八年级 · 组合几何学
如图, 已知 $A E \perp A B, A F \perp A C, A E=A B, A F=A C, B F$ 与 $C E$ 相交于点 $M$.

(1) 求证: $E C=B F$;

(2) 求证: $E C \perp B F$.
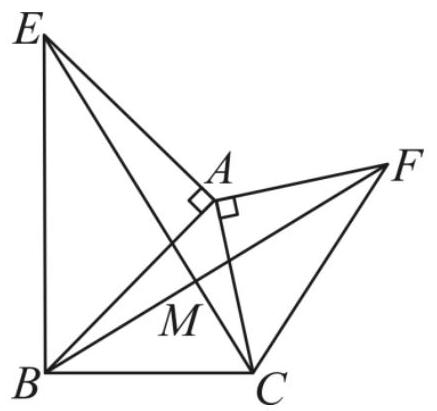
答案: (1) 证明: $\because A E \perp A B, \quad A F \perp A C$,

$\therefore \angle B A E=\angle C A F=90^{\circ}$,

$\therefore \angle B A E+\angle B A C=\angle C A F+\angle B A C$, 即 $\angle E A C=\angle B A F$,

在 $\triangle A B F$ 和 $\triangle A E C$ 中,

$\left\{\begin{aligned} A B & =A E \\ \angle E A C & =\angle B A F \\ A C & =A F\end{aligned}\right.$

$\therefore \triangle A B F \cong \triangle A E C(\mathrm{SAS})$,
$\therefore E C=B F ;$

(2) 证明：设 $A B$ 与 $C E$ 交于点 $D$,

$\because \triangle A B F \cong \triangle A E C$

$\therefore \angle A E C=\angle A B F$

$\because A E \perp A B$,

$\therefore \angle B A E=90^{\circ}$,

$\therefore \angle A E C+\angle A D E=90^{\circ}$,

$\because \angle A D E=\angle B D M （$ 对顶角相等 ），

$\therefore \angle A B F+\angle B D M=90^{\circ}$,

在 $\triangle B D M$ 中, $\angle B M D=180^{\circ}-\angle A B F-\angle B D M=180^{\circ}-90^{\circ}=90^{\circ}$,

$\therefore E C \perp B F$.